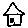
Label: house